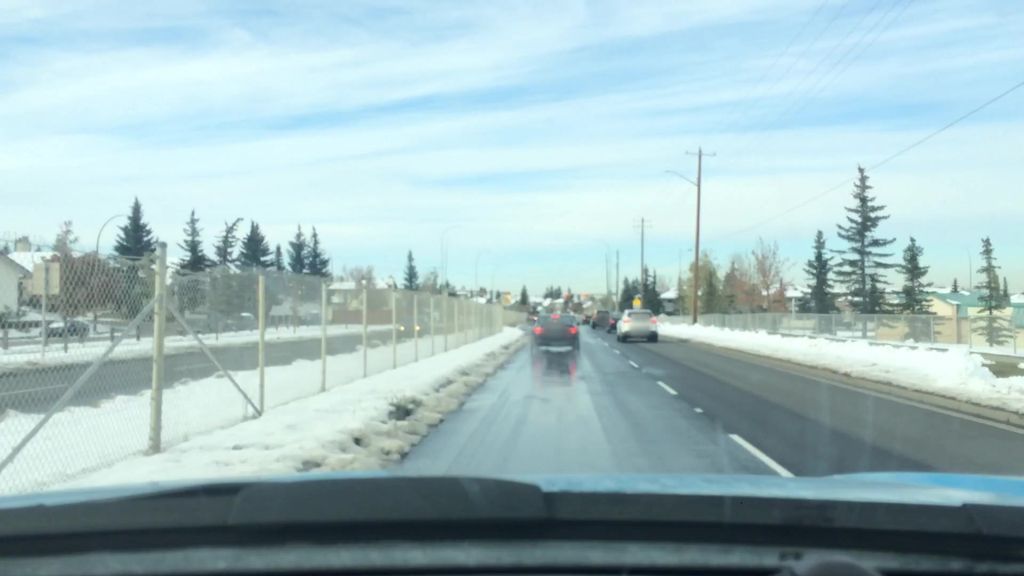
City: calgary